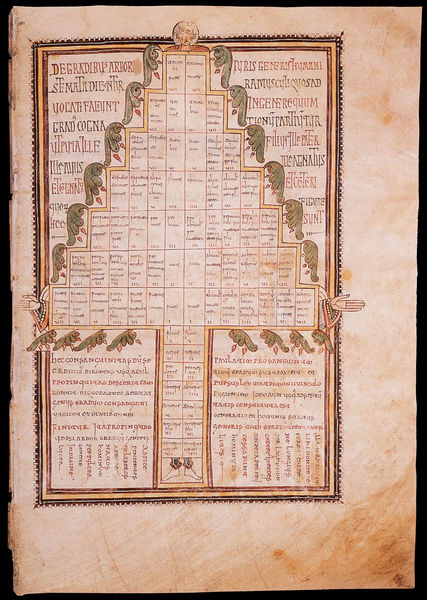
Titel: Codex Albeldense
Institution: (bei) Madrid, Biblioteca Real Monasterio de San Lorenzo de El Escorial, Patrimonio Nacional
Schlagwörter: baum, kopf, grün, symbol, zeichnung, spitze, hände, baumstamm, stamm, kirche, schrift, graphik, füsse, offen, buch, religion, kunst, namen, pergament, christlich, mittelalter, kästchen, stammbaum, bildung, liste, verzeichnis, lebensbaum, kodex, wissen, heuschrecken, schrift pergament